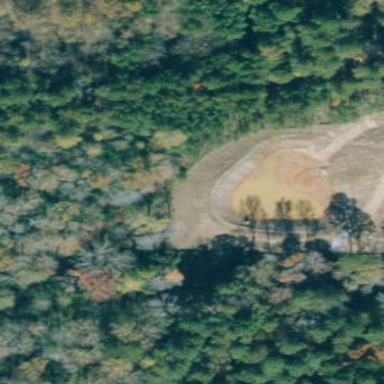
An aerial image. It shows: Detention basin used for land water management.